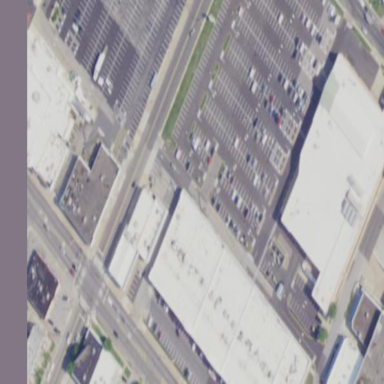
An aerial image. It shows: Retail building.